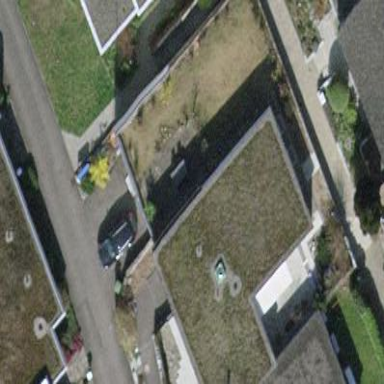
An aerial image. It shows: Terrace building.